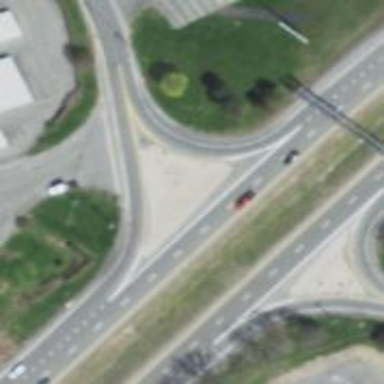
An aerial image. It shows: Trunk link highway.